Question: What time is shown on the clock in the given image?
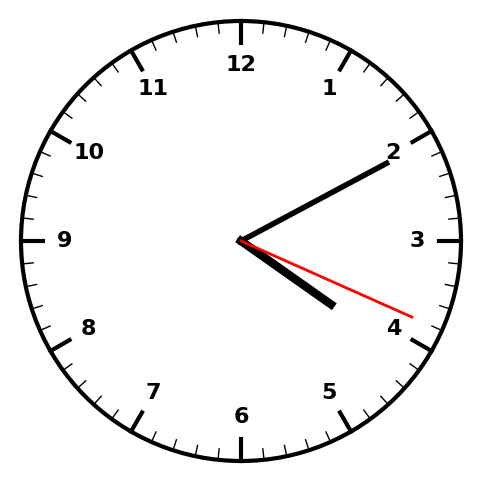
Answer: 04:10:19